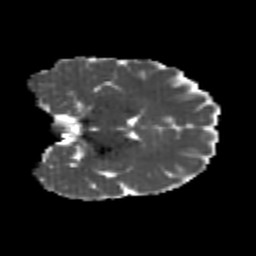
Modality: MD
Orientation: coronal
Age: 20
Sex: female
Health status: healthy
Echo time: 0.074 s